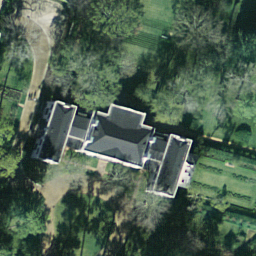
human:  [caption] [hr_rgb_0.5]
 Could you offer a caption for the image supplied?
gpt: A villa is surrounded by lots of trees and lawn in the sparse residential area .

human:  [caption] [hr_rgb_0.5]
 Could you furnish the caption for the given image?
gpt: A villa with lush plants surrounded is in the sparse residential area .

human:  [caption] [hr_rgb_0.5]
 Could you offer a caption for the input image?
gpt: A villa with plants flourish is in the sparse residential area .

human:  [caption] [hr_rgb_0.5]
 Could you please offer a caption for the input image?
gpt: This is a sparse residential area with a villa surrounded by lush plants .

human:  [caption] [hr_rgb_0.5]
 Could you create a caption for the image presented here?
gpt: A villa with lush plants surrounded .